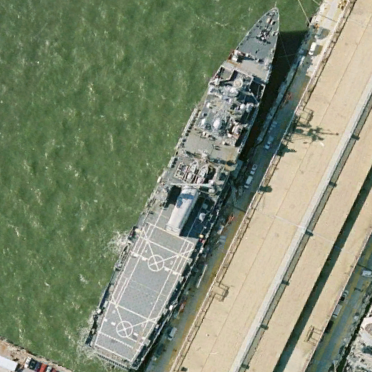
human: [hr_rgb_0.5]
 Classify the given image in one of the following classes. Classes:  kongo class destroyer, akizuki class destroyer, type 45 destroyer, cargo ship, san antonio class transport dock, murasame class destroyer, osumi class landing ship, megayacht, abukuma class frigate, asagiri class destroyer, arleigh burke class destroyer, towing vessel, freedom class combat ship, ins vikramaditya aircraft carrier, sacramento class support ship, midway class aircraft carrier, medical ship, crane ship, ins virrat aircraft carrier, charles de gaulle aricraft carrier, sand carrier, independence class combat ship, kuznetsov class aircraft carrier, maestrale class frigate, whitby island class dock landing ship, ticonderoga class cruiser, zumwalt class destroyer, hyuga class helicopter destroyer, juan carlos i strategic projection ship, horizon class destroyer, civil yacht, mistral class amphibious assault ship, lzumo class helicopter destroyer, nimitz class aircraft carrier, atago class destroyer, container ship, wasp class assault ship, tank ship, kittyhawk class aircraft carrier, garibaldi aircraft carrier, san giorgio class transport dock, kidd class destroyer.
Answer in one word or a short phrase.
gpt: Whitby Island class dock landing ship